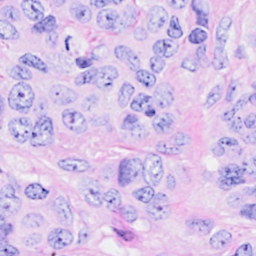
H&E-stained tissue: Breast